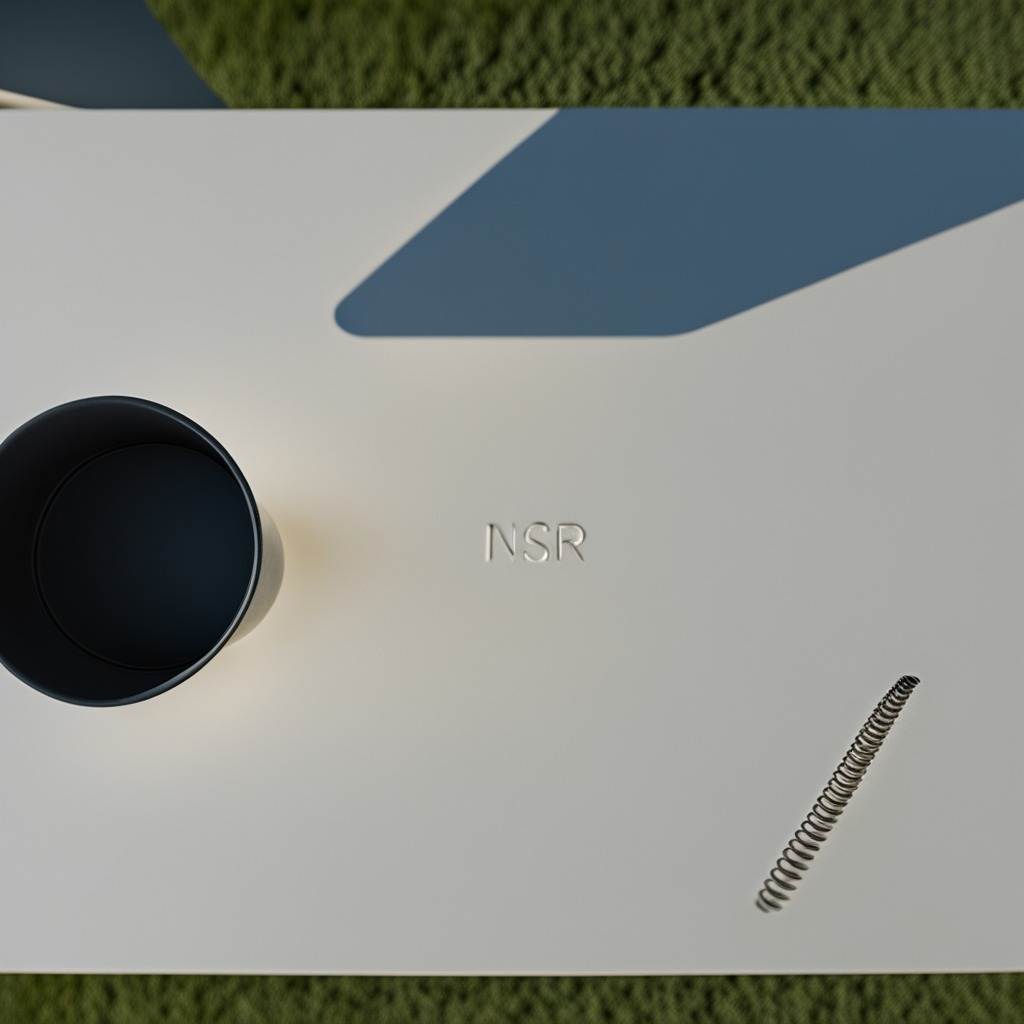
A coiled metal spring is lying on a clean utility table in a temporary outdoor tool station afternoon light present textured surface.